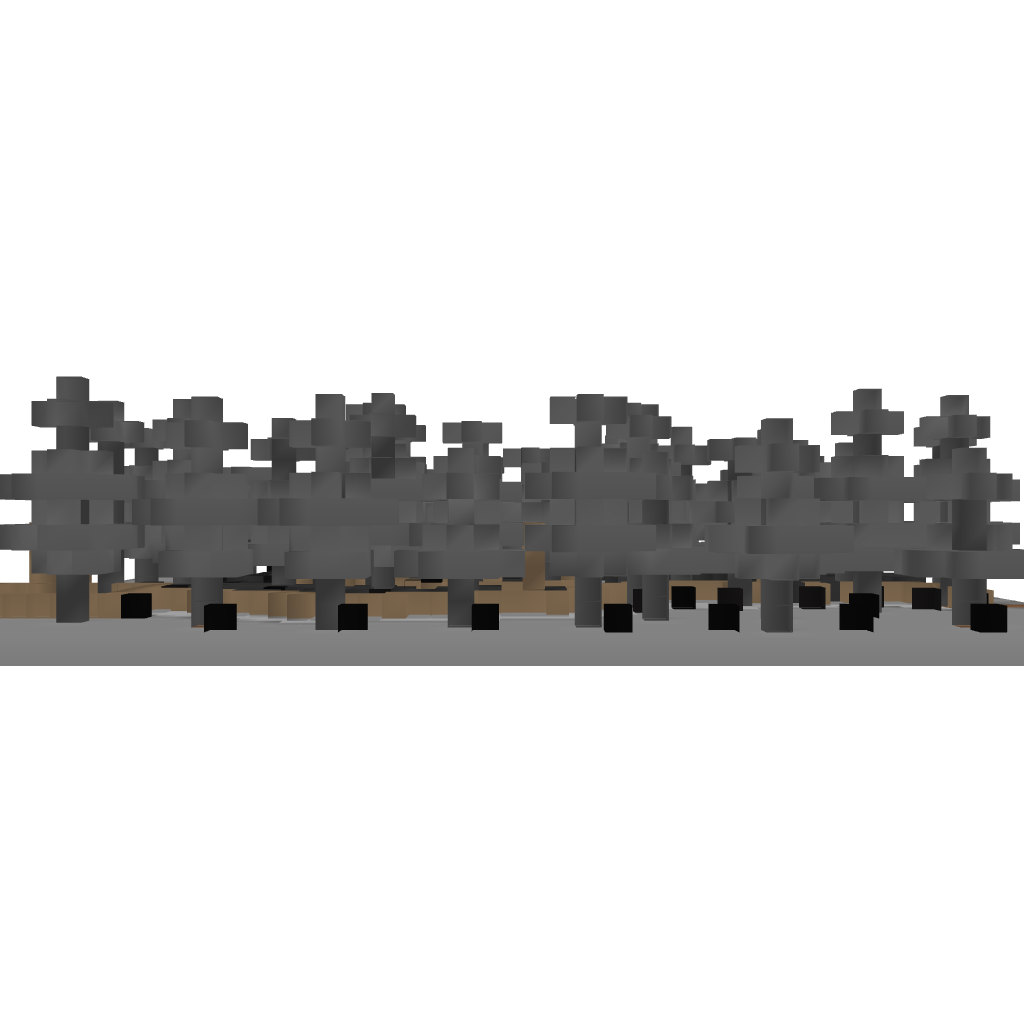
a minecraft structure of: Pathway Garden